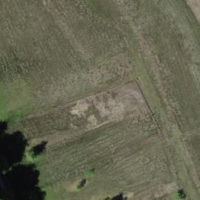
EUNIS habitat code: 16
Species observed at this site:
Aphantopus hyperantus